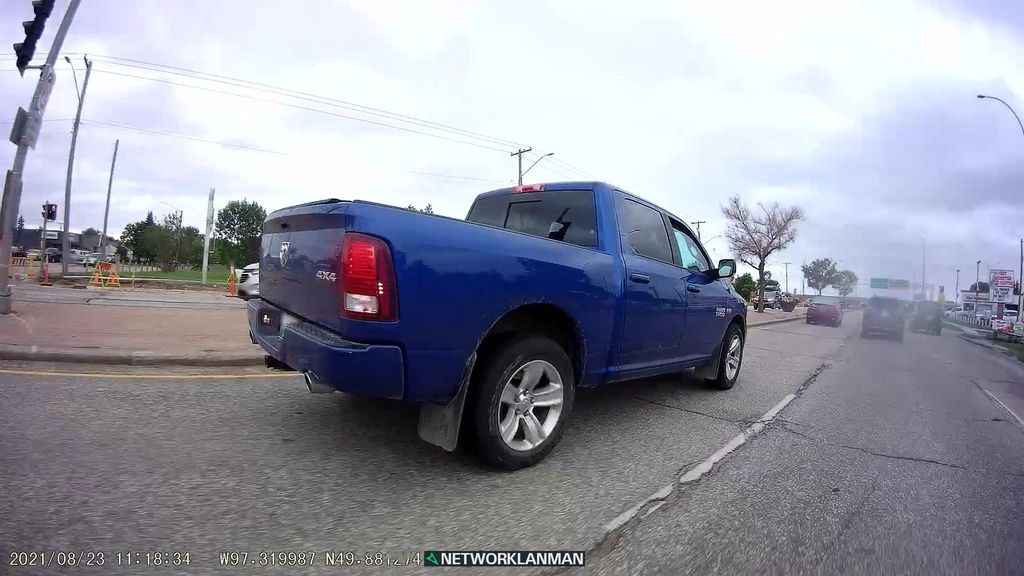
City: winnipeg